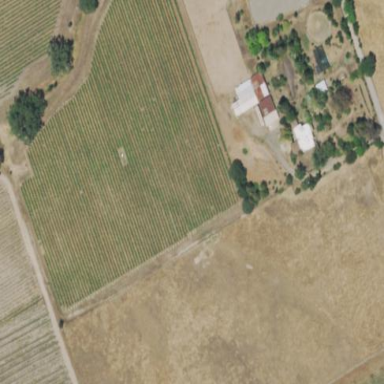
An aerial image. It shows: Vineyard with grape crops.